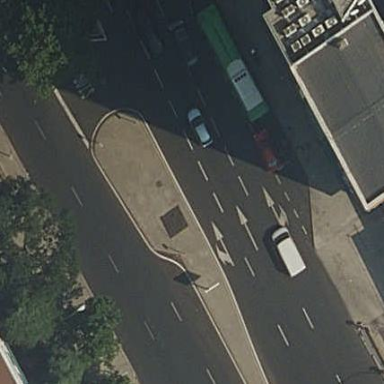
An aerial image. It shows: Kerb barrier.